Question: I'm using fancybox to display images and i would like to show social network buttons under the image. However i am having some issues with addthis, the buttons aren't showing, they are just plain links even if i render addthis again.
Javascript:
'''
beforeShow: function () {
if (this.title) {
// New line
this.title += '<br />';
//addThis
this.title += '<div id="toolbox" class="addthis_toolbox addthis_default_style addthis_32x32_style"></div>';
}
}, afterShow: function () {
var tbx = document.getElementById("toolbox"),
svcs = {email: 'Email', print: 'Print', facebook: 'Facebook', expanded: 'More'};
for (var s in svcs) {
tbx.innerHTML += '<a class="addthis_button_'+s+'">'+svcs[s]+'</a>';
}
//addthis.init();
//addthis.toolbox('#toolbox');
//addthis.button('.addthis_button');
addthis.toolbox("#toolbox");
//addthis.button(".addthis_button_email");
},
'''
Result:
Thanks in advance!
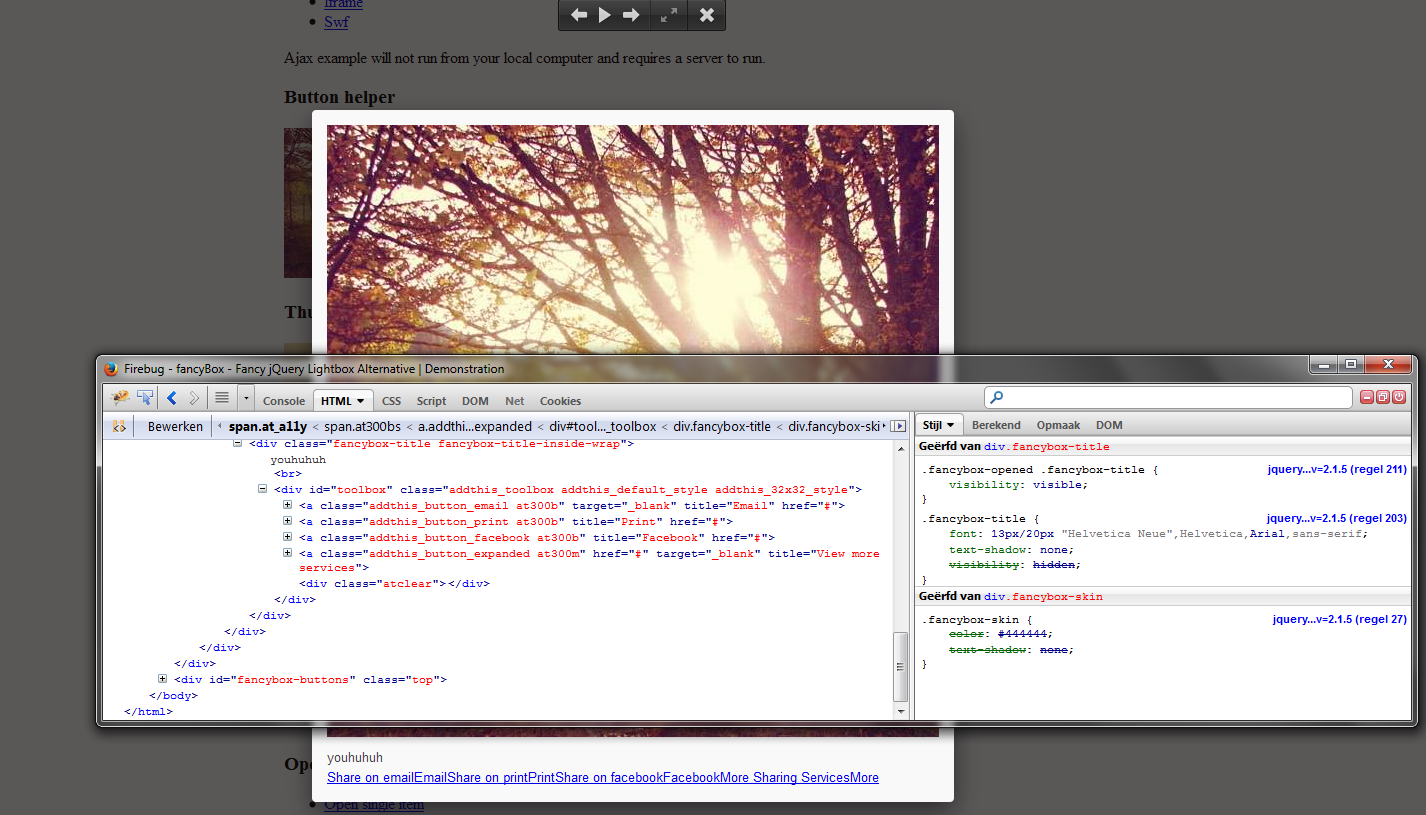
Answer: Switching to sharethis fixed my problem.